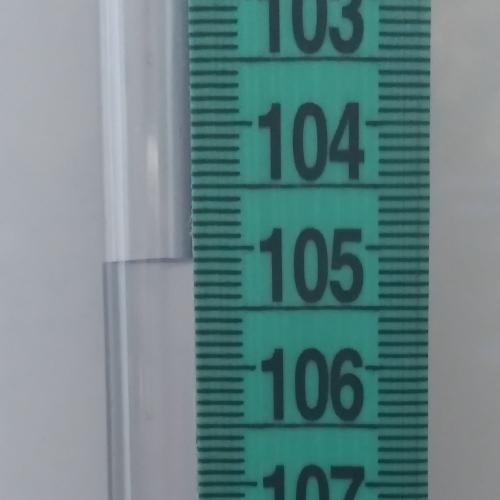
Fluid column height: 105.1 cm